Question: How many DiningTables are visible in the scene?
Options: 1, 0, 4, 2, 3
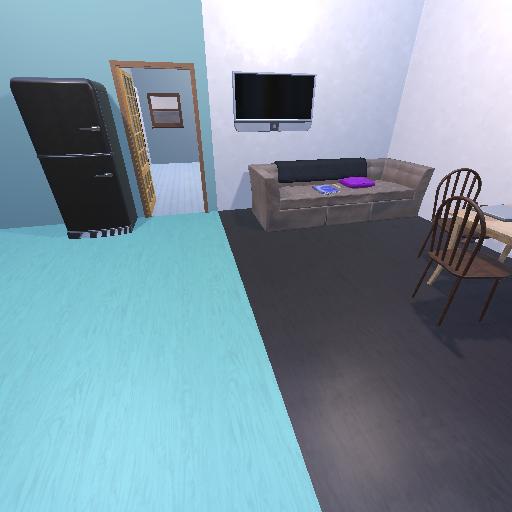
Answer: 1